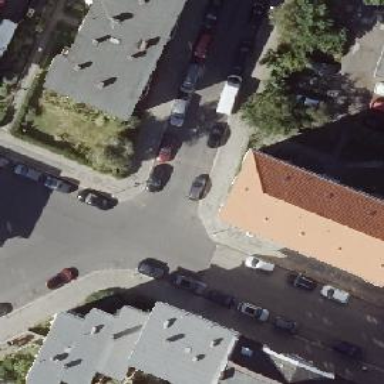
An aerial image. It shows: Residential road with sidewalks on both sides.